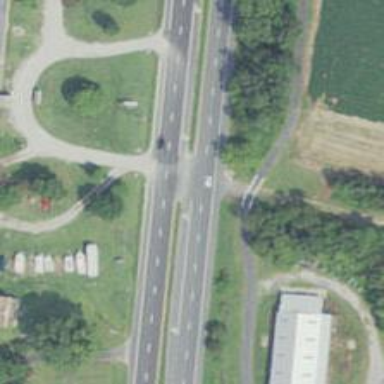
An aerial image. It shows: Unmarked road crossing.